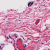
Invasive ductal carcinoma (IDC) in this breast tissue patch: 0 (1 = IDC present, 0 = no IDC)